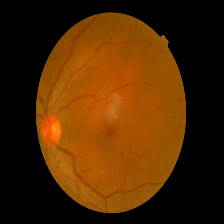
Diabetic retinopathy grade: Mild